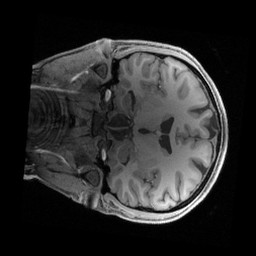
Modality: T1w
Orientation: coronal
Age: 29
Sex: female
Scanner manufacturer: siemens
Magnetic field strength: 3 T
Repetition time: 2.4 s
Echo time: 0.00241 s